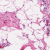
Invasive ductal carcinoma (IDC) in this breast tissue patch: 0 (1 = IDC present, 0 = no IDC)